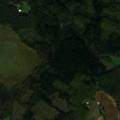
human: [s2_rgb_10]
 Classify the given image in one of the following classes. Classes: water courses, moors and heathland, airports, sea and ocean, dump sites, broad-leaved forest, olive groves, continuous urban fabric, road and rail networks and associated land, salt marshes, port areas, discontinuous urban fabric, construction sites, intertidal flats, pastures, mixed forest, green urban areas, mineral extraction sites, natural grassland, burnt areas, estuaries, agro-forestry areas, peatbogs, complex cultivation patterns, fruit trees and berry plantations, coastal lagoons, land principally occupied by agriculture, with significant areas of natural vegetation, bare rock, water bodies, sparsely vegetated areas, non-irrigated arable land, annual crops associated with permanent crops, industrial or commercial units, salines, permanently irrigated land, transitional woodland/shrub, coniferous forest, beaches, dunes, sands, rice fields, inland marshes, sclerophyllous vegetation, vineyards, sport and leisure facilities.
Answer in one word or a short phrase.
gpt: land principally occupied by agriculture, with significant areas of natural vegetation, broad-leaved forest, coniferous forest, mixed forest, transitional woodland/shrub